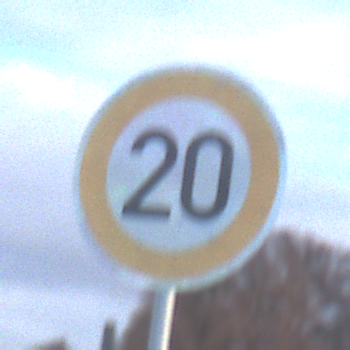
Verkehrszeichen: Geschwindigkeit20
Umgebung: Outdoor, Suburban
Tageszeit: SunriseSunset
Wetter: PartlyCloudy
Licht: Natural
Jahreszeit: NotSpecified
Kontrast: LowContrast